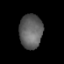
Tissue: prostate
Cell type: T cells
Senescence score: 0.3614
Nuclear area (px): 776
Mean DAPI intensity: 95.997